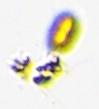
Label: Margalefidinium